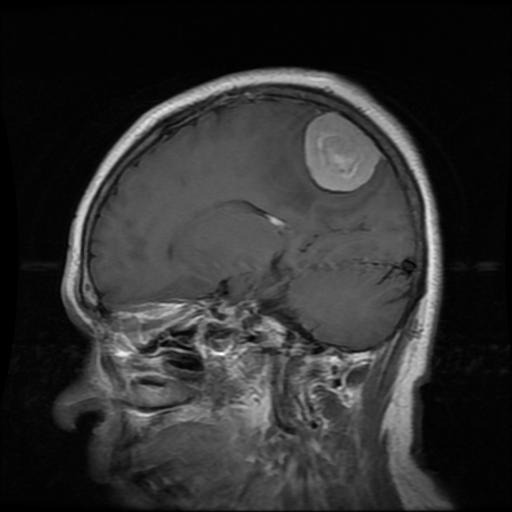
Label: meningioma